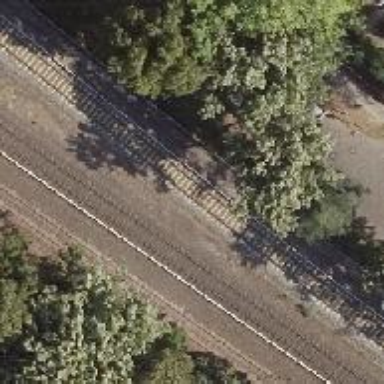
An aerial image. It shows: Light rail electrified railway.